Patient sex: M
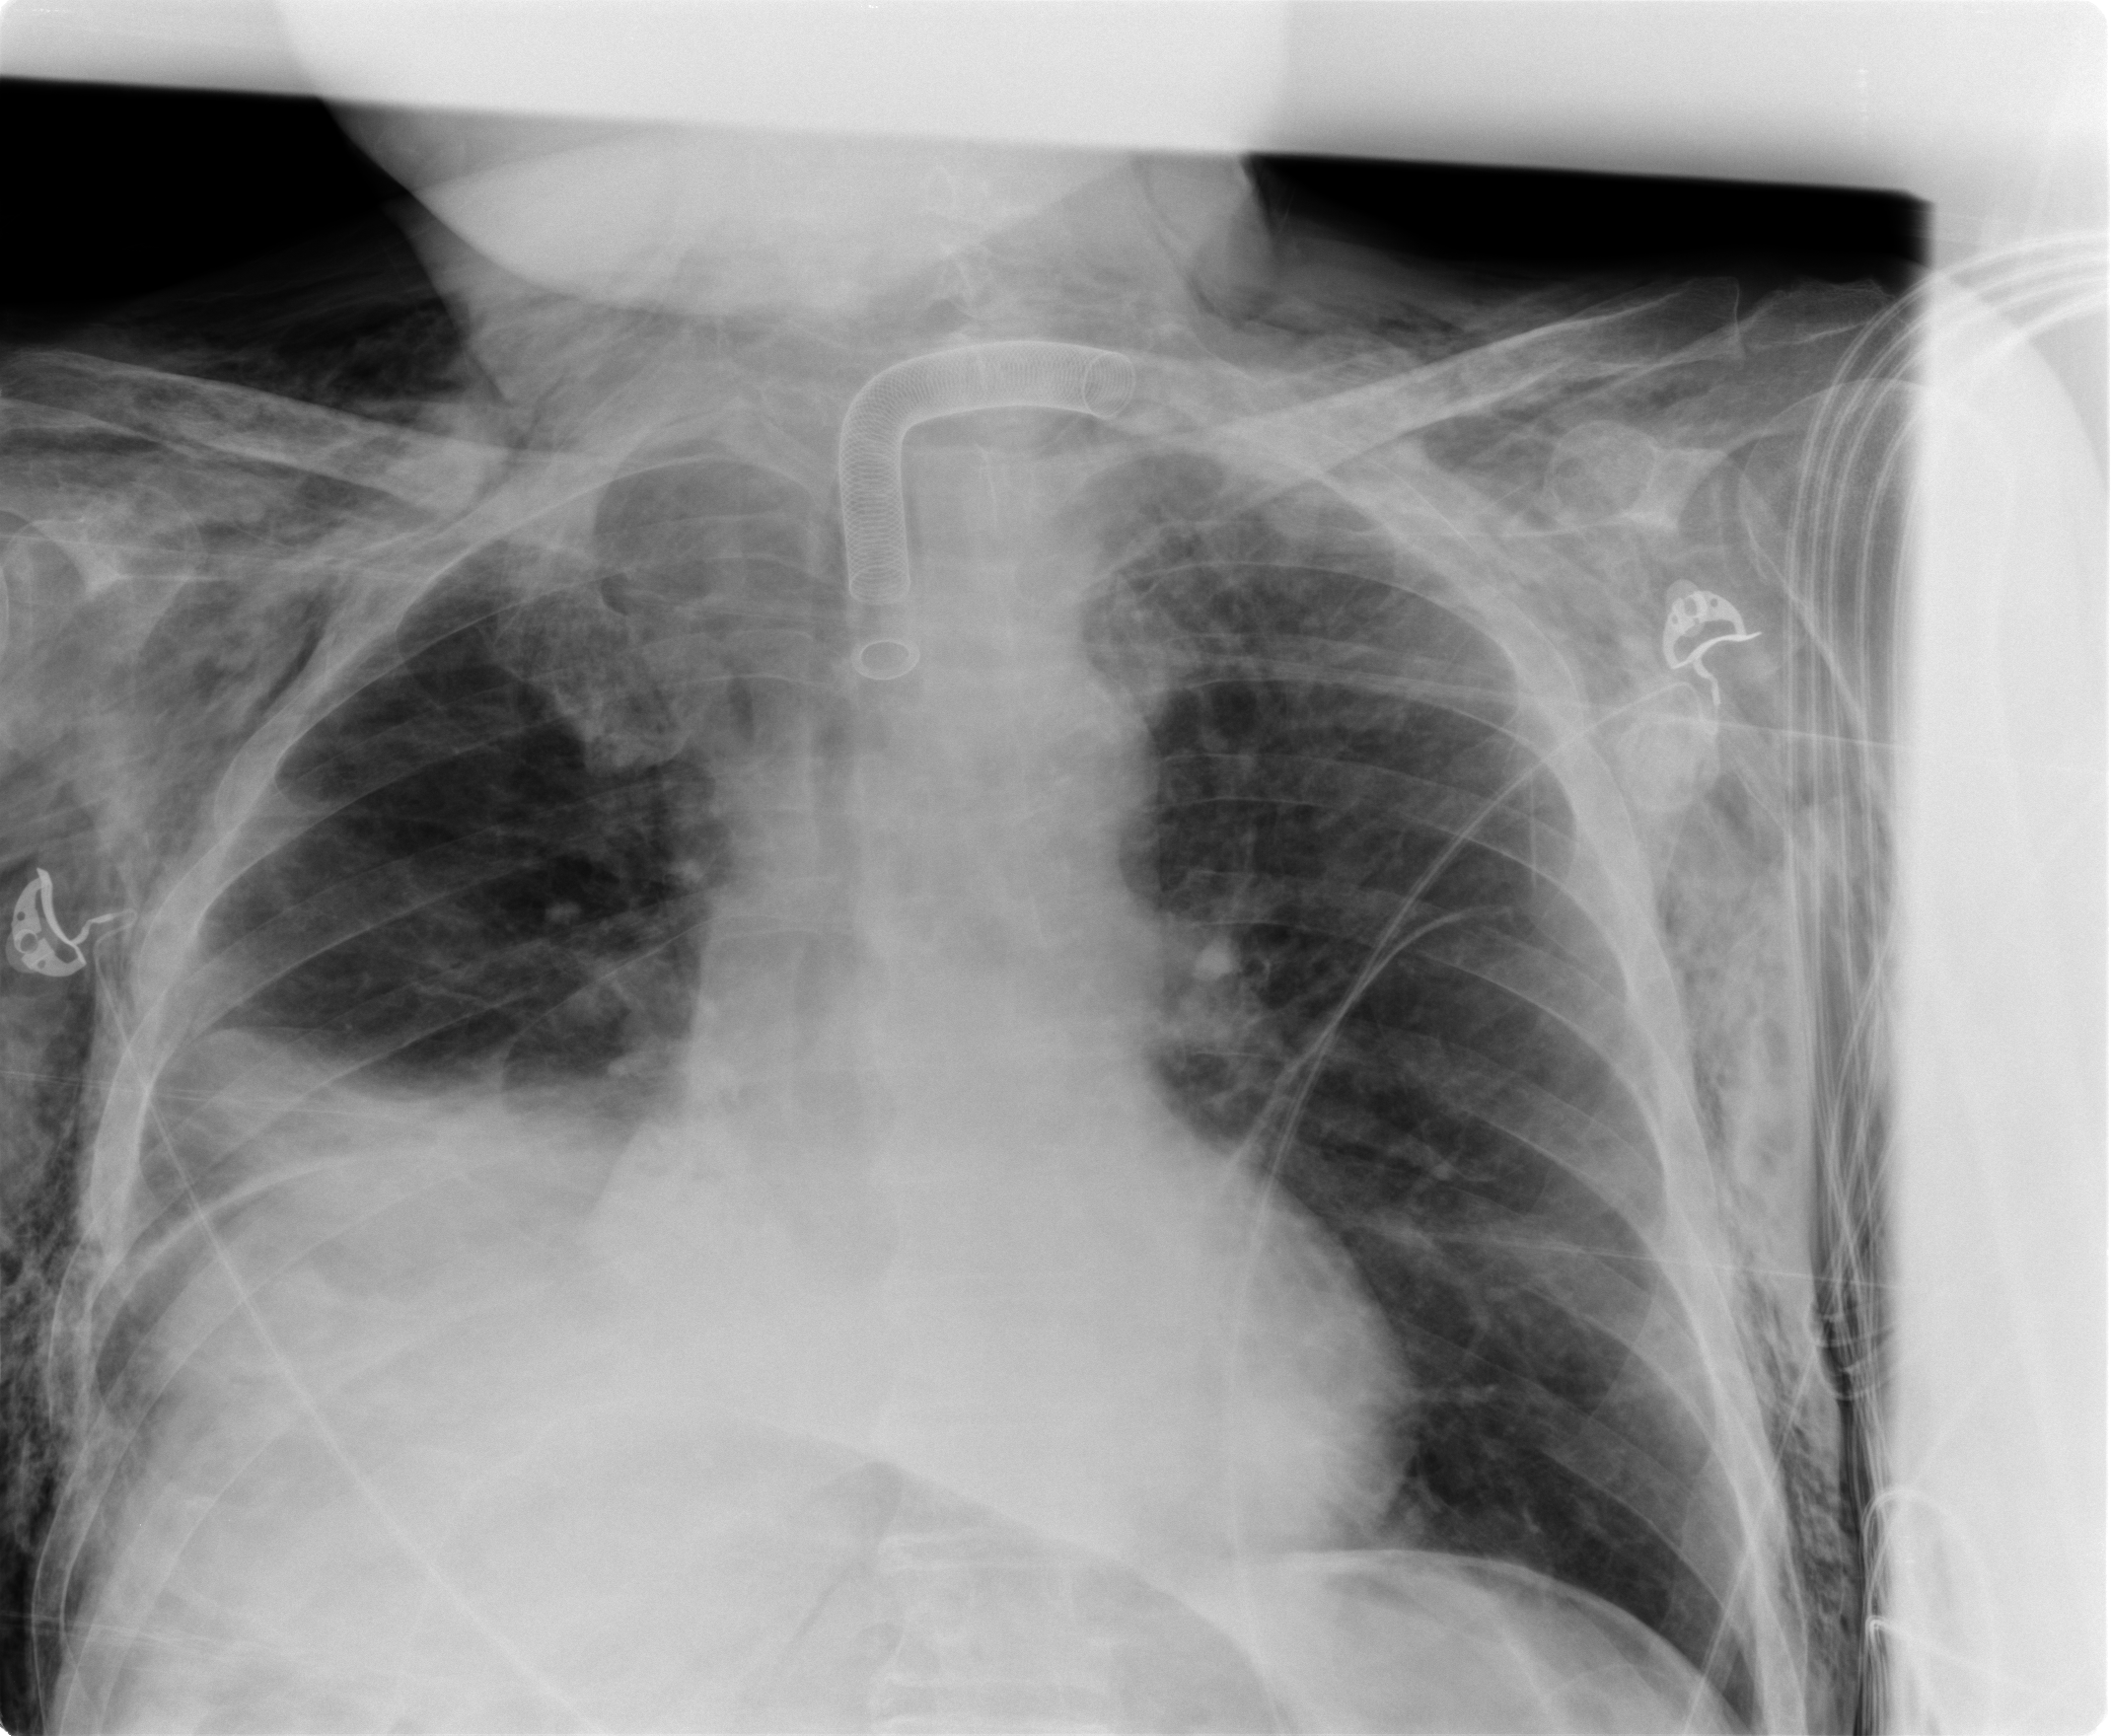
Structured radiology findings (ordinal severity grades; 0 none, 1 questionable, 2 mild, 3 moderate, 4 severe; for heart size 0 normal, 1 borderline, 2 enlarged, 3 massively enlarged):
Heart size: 0
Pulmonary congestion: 2
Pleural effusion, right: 0
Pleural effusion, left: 0
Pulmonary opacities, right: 2
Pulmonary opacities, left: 0
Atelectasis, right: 3
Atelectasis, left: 1